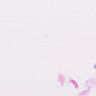
Metastatic tissue present: no